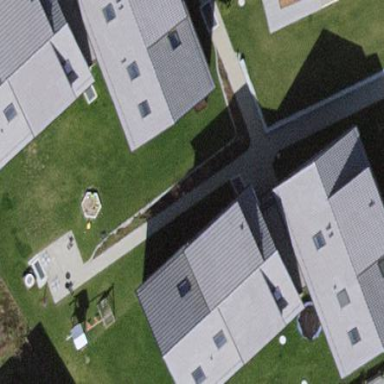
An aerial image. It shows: Gabled roof apartments building.